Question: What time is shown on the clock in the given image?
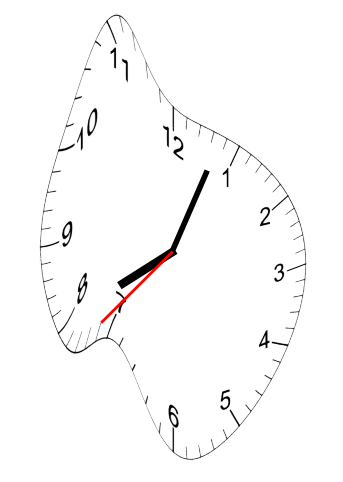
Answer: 08:03:37